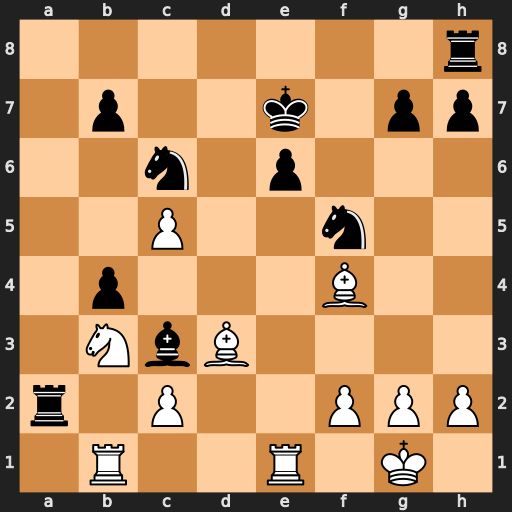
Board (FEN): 7r/1p2k1pp/2n1p3/2P2n2/1p3B2/1NbB4/r1P2PPP/1R2R1K1
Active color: w
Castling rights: -
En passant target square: -
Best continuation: Bxf5 Bxe1 Rxe1